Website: macys
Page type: account-selection
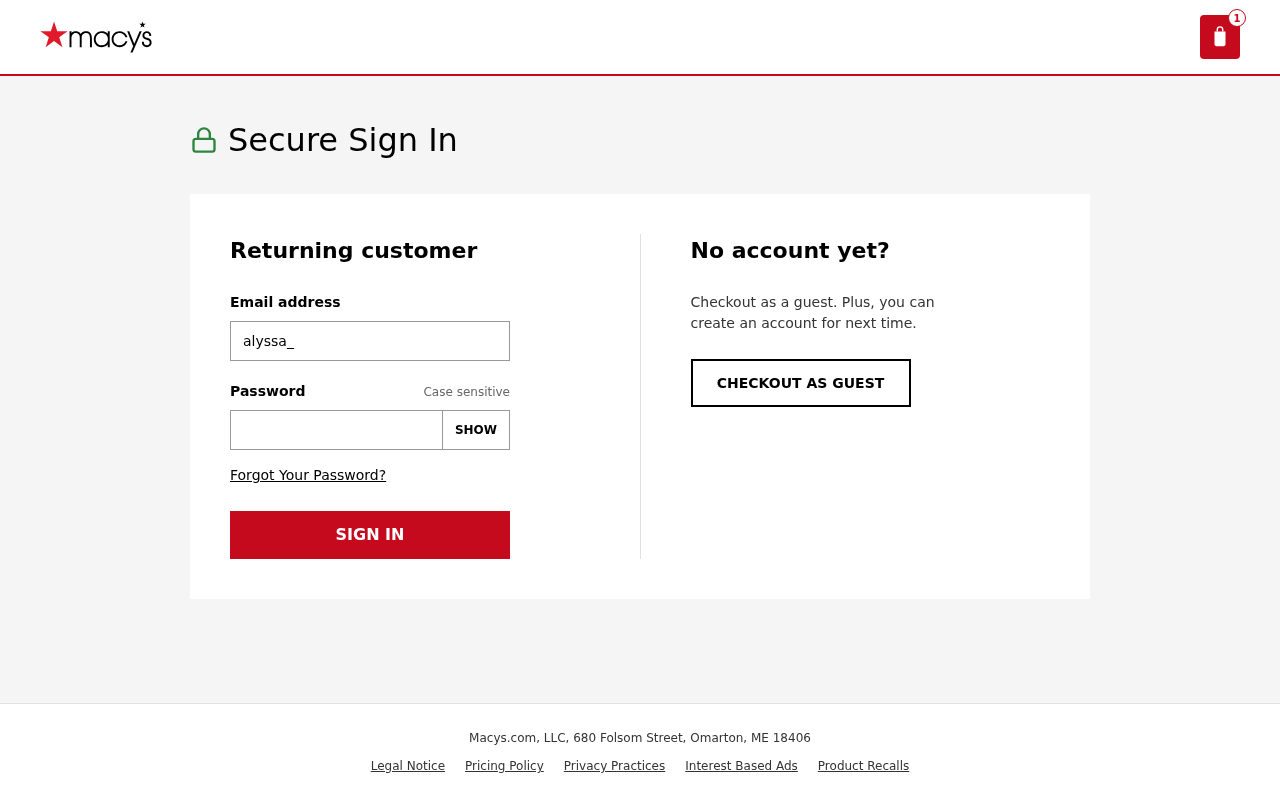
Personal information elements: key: PII_EMAIL
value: alyssa_woods@yahoo.com
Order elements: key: ORDER_NUM_ITEMS
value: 1